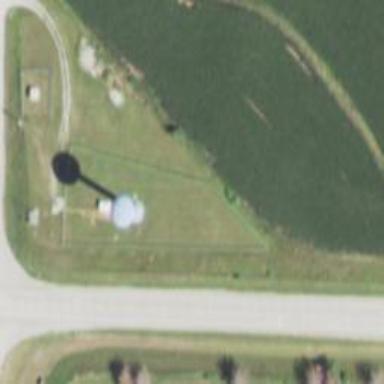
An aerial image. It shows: Water tower that is man-made.